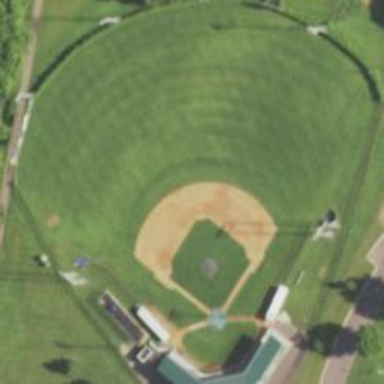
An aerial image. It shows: Baseball pitch for leisure land activities.